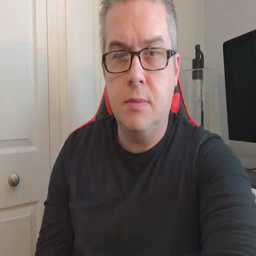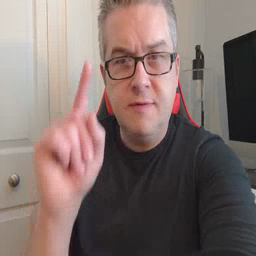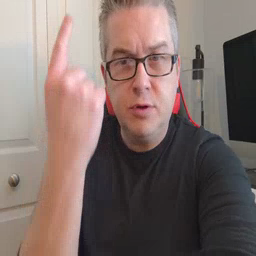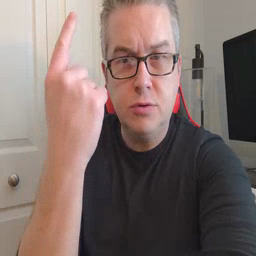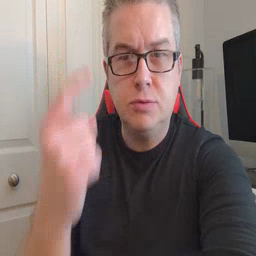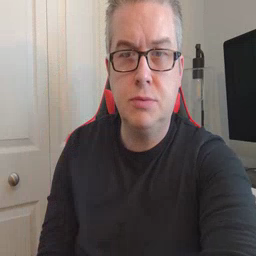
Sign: first